Question: I'm trying to profile a web application with xDebug and Webgrind since I'm doing it in a remote Linux server. For some weird reason it doesn't show call names or file source. I was suspecting that there might be some kind problem with readying the script files (not sure if it's doing it) but giving target folders 777 didn't make any difference. Does anybody have a clue where I'm failing?
Thanx!

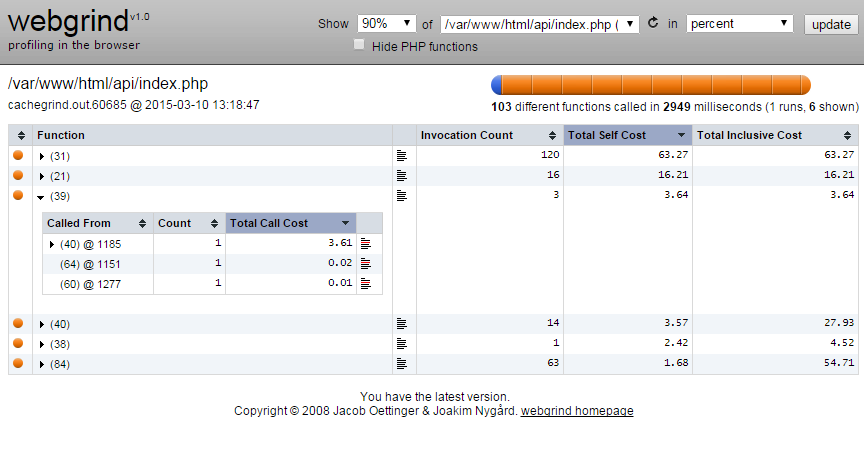
Answer: The webgrind version found on google code does not work for xDebug 2.3.
Here is a fork that works: <URL>